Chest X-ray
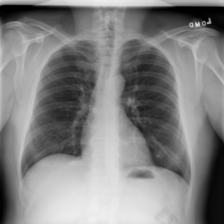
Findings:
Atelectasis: negative
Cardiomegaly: negative
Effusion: negative
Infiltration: negative
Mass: negative
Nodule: positive
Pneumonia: negative
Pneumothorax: negative
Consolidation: negative
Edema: negative
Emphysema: negative
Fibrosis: negative
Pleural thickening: negative
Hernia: negative